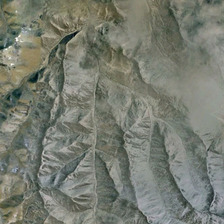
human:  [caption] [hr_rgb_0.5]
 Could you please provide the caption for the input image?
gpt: it is a piece of gray mountain .

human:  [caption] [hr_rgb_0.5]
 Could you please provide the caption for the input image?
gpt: it is a piece of gray mountain .

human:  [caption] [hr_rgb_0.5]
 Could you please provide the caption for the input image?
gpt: it is a piece of gray mountain .

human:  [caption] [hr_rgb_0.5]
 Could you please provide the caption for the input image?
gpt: it is a piece of gray mountain .

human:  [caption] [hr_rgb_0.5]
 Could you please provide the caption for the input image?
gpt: it is a piece of gray mountain .